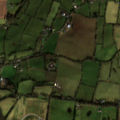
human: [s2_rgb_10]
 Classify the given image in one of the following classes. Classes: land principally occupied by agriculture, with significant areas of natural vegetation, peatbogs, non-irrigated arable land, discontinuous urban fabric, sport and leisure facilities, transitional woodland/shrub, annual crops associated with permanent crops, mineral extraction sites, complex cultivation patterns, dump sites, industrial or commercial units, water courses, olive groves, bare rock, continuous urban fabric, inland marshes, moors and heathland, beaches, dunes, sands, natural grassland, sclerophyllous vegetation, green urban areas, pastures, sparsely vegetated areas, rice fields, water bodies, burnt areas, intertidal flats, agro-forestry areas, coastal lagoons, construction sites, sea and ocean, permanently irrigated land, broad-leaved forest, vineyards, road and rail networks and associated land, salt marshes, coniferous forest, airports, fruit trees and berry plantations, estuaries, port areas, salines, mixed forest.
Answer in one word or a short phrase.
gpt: dump sites, pastures